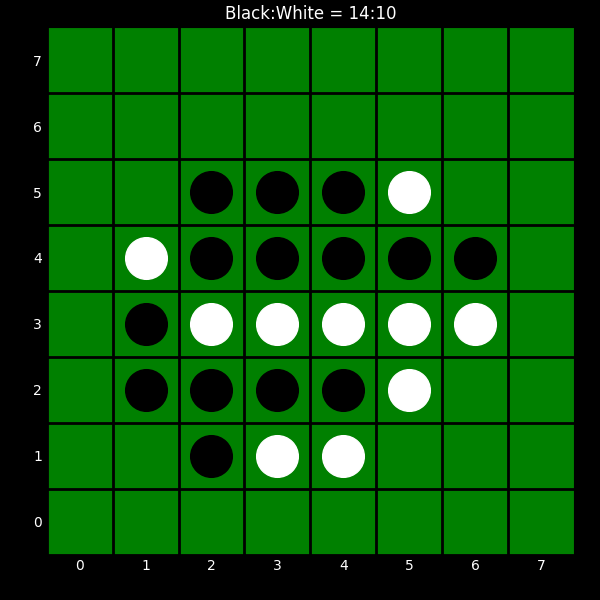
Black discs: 14
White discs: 10